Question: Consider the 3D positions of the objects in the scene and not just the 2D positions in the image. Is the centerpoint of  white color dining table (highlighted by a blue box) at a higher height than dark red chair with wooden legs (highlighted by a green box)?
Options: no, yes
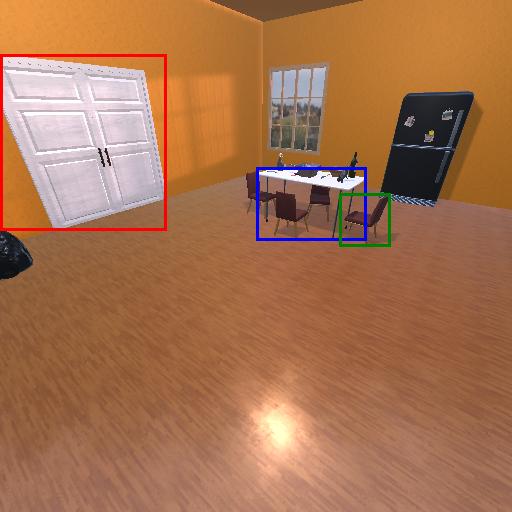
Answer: no